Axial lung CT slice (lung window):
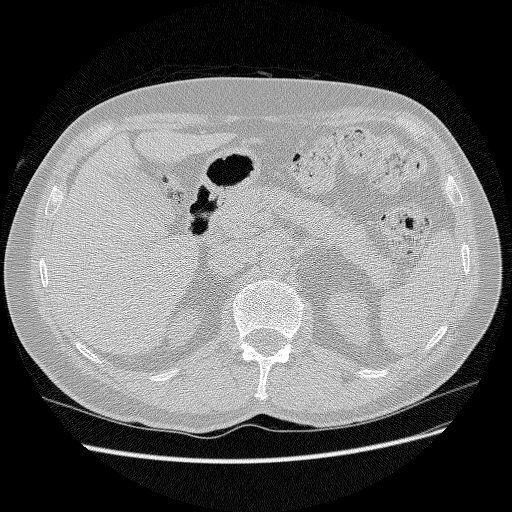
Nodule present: no